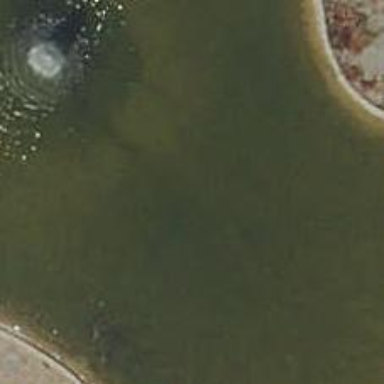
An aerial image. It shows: Fountain.